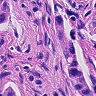
Metastatic tissue present: yes